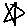
Label: star